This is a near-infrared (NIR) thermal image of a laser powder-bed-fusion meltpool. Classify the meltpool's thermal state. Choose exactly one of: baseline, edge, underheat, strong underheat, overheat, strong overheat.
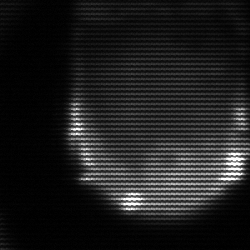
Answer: edge